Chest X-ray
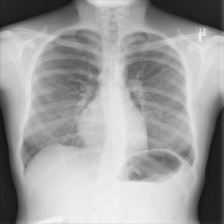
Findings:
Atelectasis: negative
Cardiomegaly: negative
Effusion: negative
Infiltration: negative
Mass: negative
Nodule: positive
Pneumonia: negative
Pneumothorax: negative
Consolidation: negative
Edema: negative
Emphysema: negative
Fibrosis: negative
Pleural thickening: negative
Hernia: negative